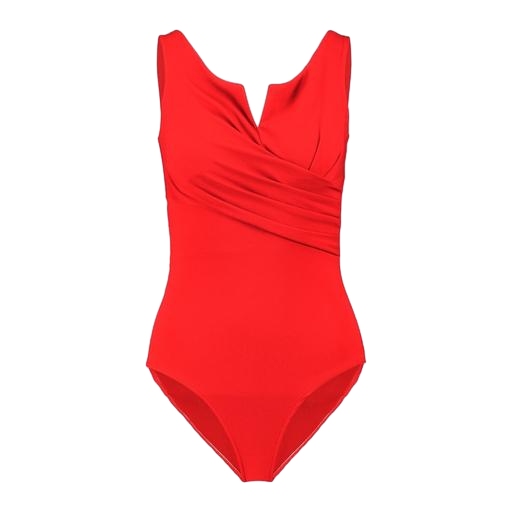
red pleat wrap front top, red vest deep plunge, red avalon v-neck sleeveless top, white background